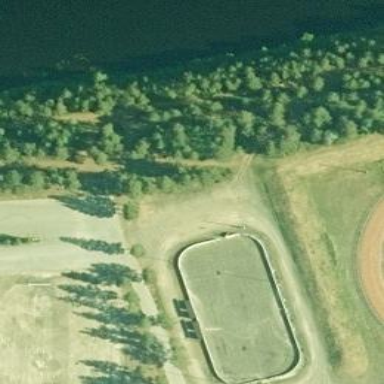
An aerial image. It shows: Ice skating pitch for leisure land sports.